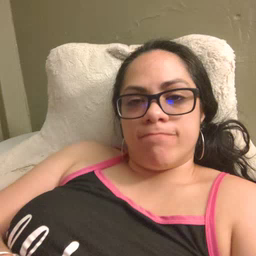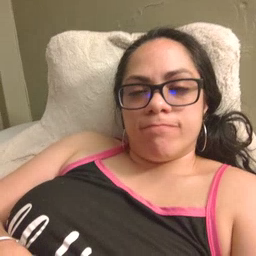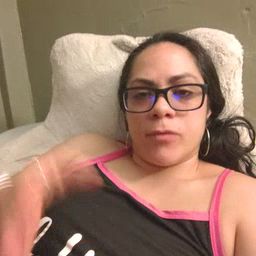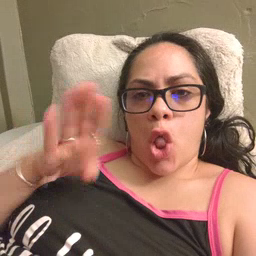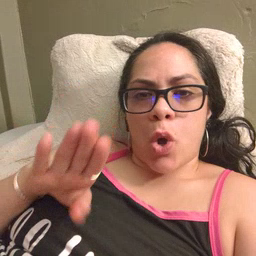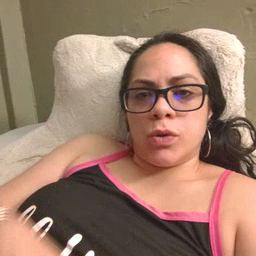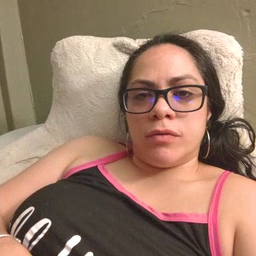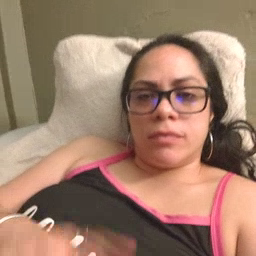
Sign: close